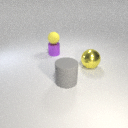
large yellow metal sphere to the right of large gray rubber cylinder